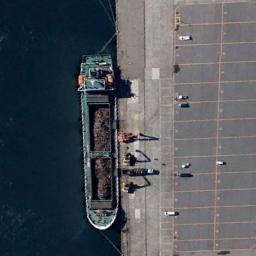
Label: ship